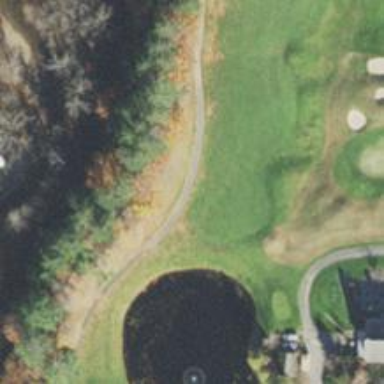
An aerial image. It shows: Path used for both walking and golf.